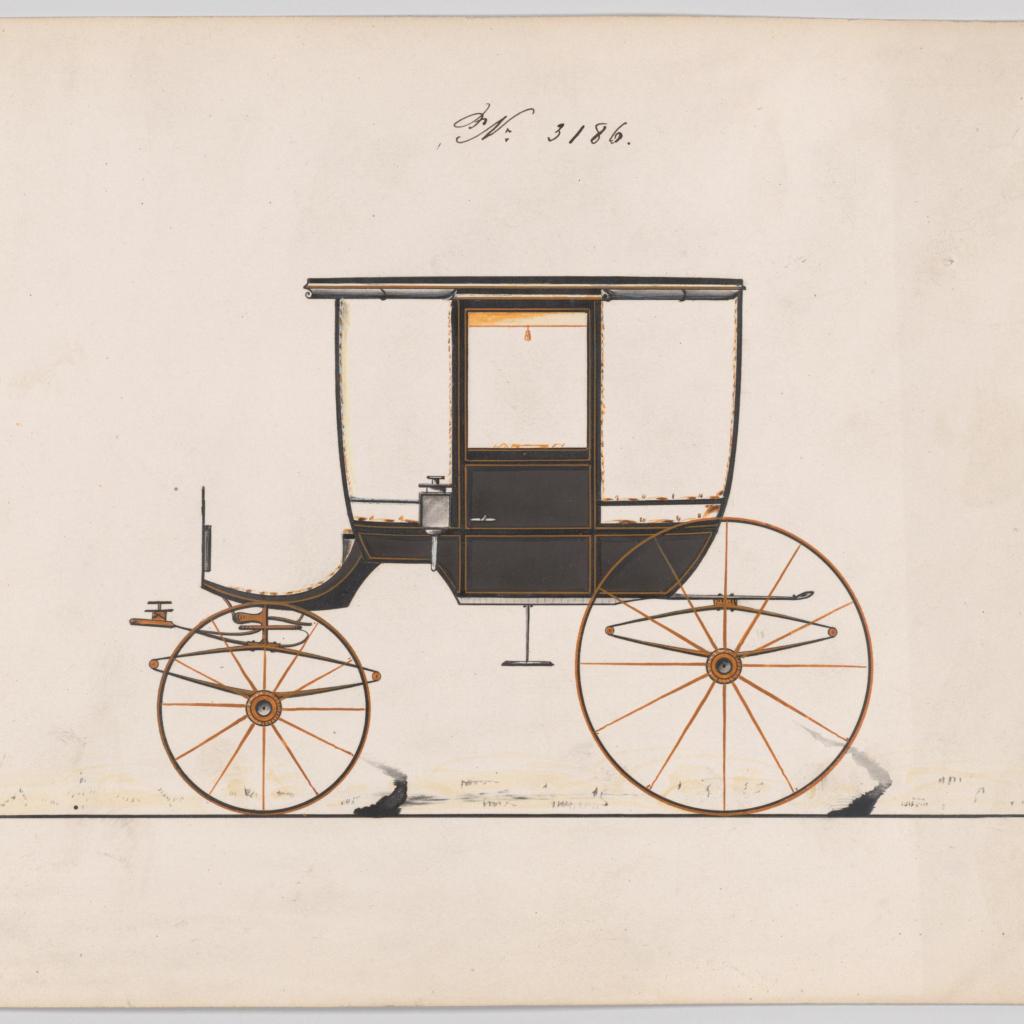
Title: Design for 6 seat Rockaway, no. 3186
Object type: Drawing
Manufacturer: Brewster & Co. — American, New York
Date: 1876
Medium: Pen and black ink, and watercolor with gum arabic
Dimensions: Sheet: 6 5/8 x 9 3/4 in. (16.8 x 24.8 cm)
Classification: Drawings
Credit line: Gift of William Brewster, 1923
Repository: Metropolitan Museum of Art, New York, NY